Platform: macOS
Application: Chrome
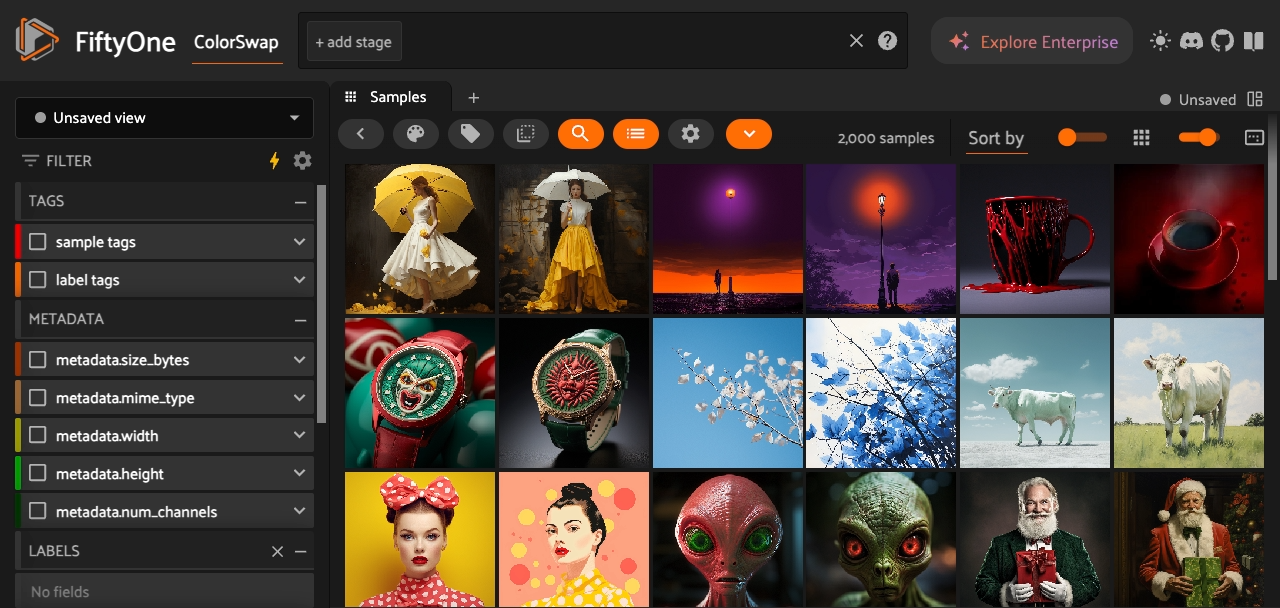
task_description: Scroll to the bottom of the sample panel
action_type: click
element_info: Slider
steps_since_start: 1